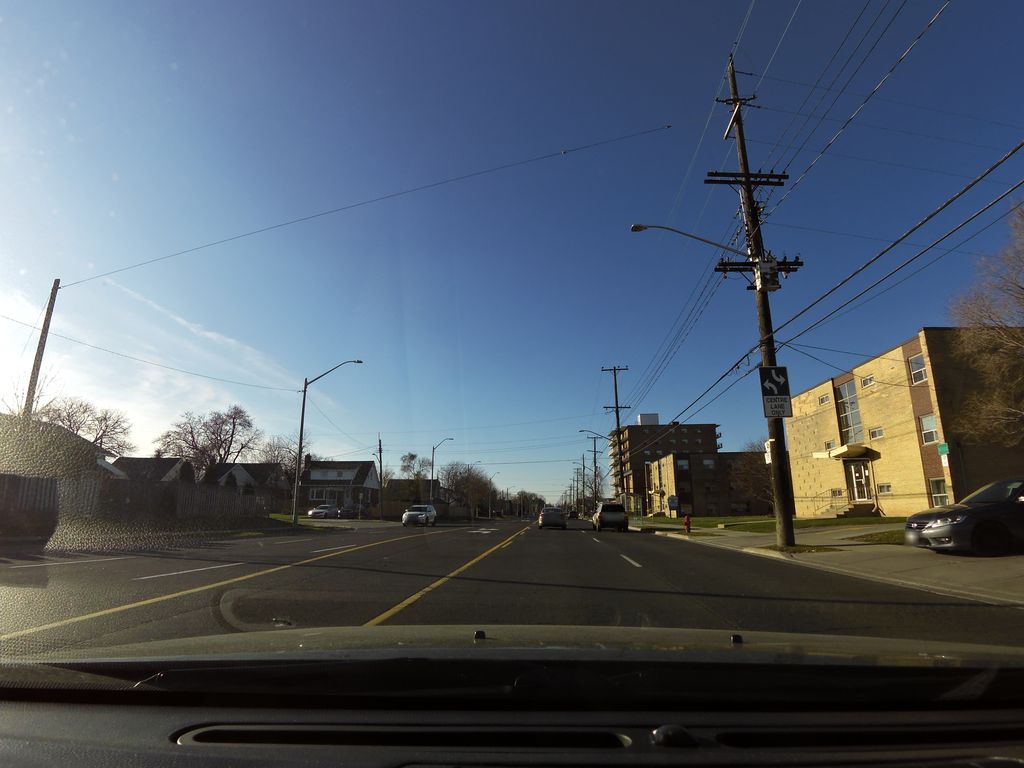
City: hamilton